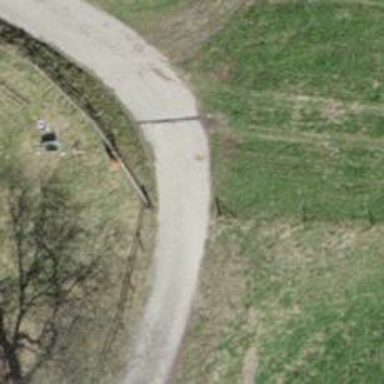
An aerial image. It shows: Asphalt track with no sidewalk.